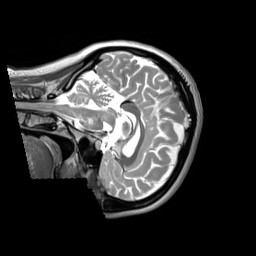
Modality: T2w
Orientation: sagittal
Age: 48
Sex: female
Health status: ill
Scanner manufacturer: siemens
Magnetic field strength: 3 T
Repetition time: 2.8 s
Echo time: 0.326 s